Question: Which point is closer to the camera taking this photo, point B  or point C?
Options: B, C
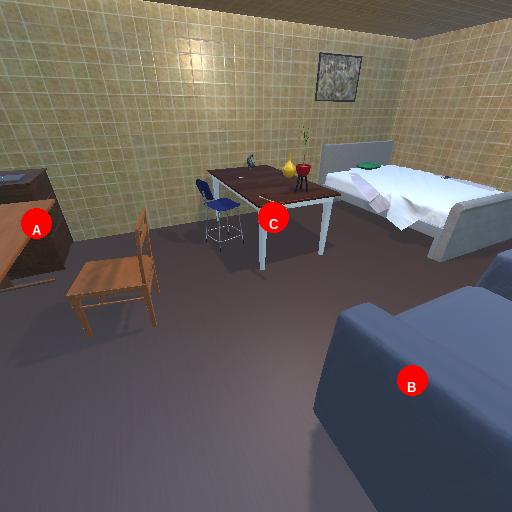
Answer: B